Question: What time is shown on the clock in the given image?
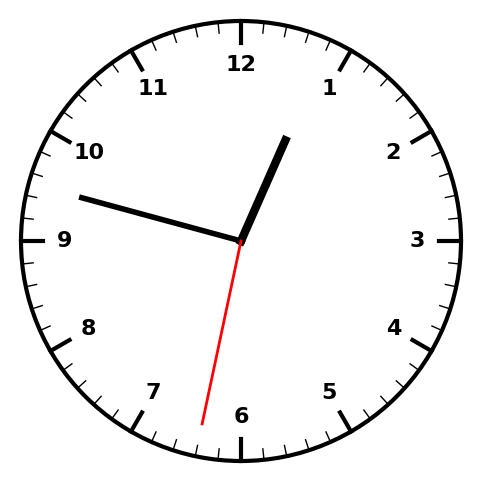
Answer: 12:47:32